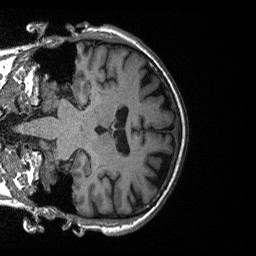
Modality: T1w
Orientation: coronal
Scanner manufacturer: siemens
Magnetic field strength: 3 T
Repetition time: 2.3 s
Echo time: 0.00226 s